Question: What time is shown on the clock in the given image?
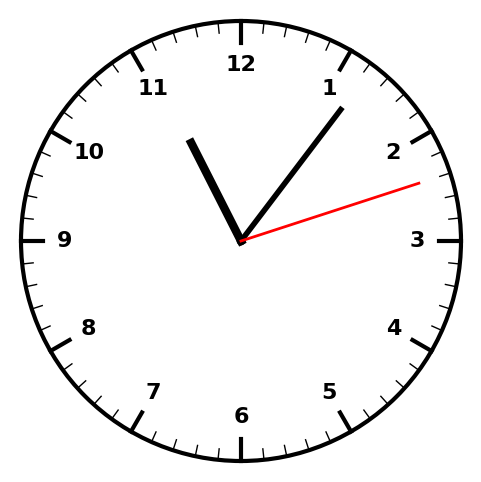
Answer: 11:06:12